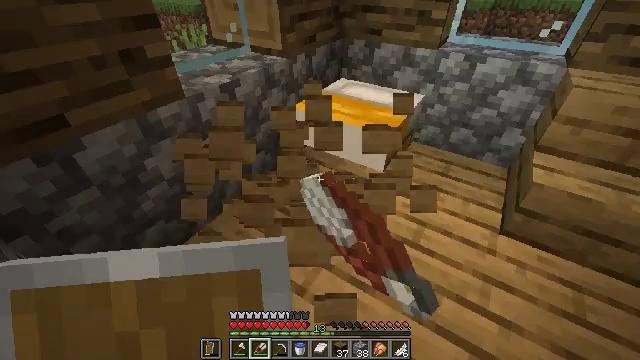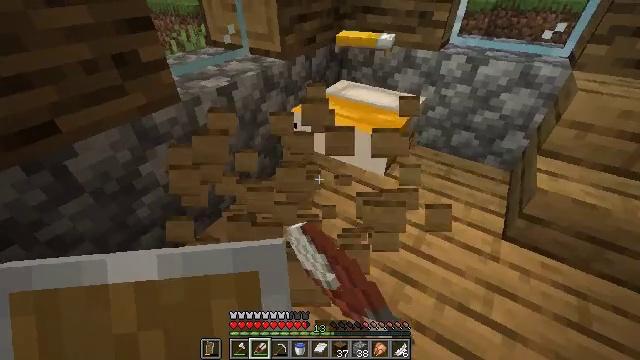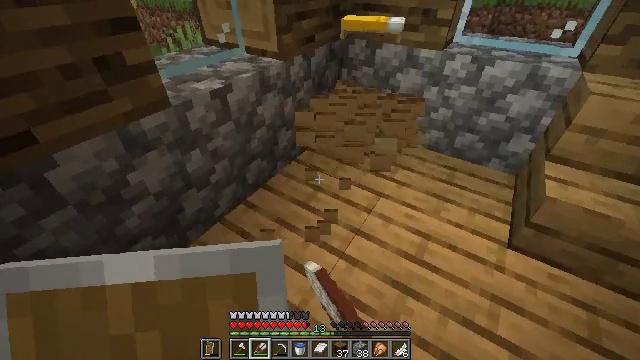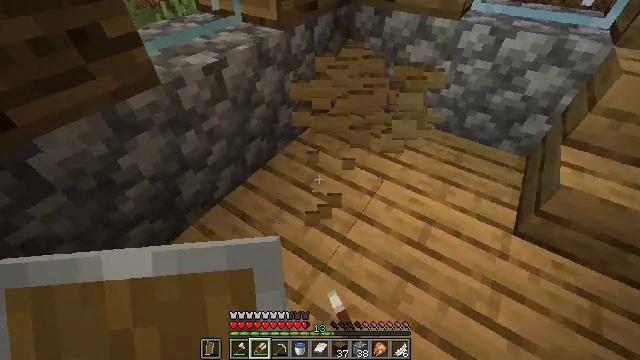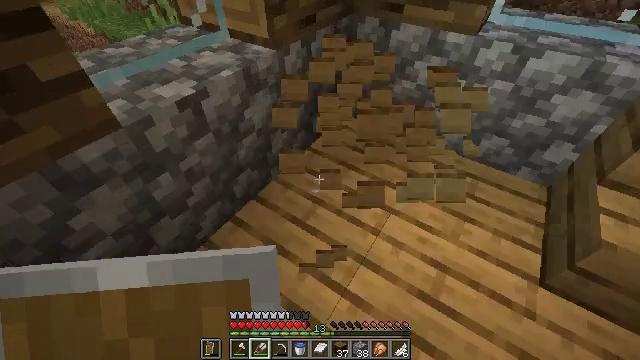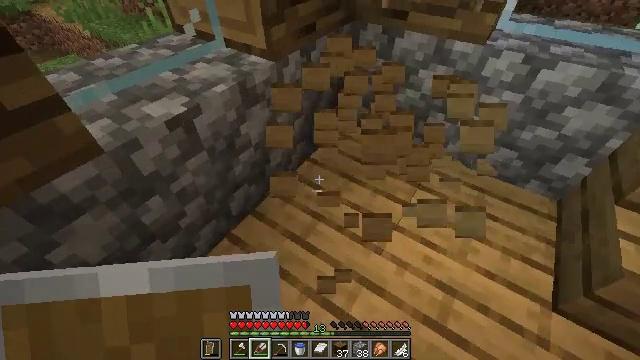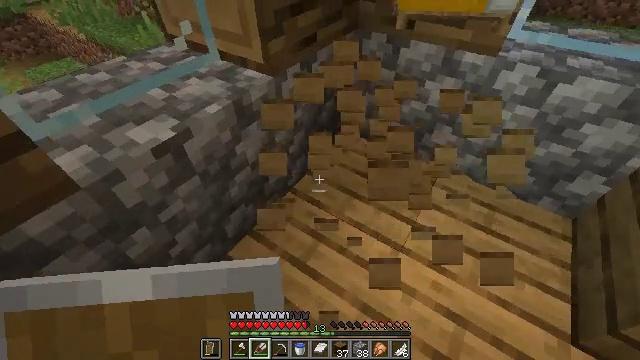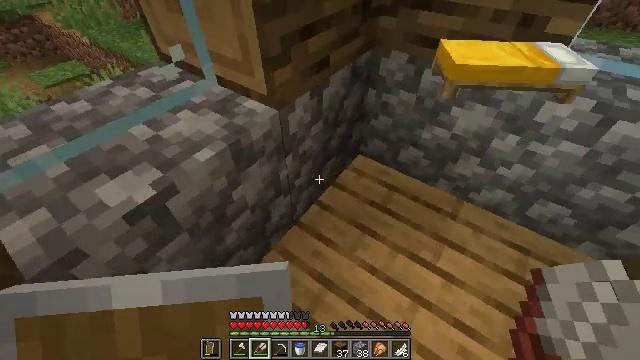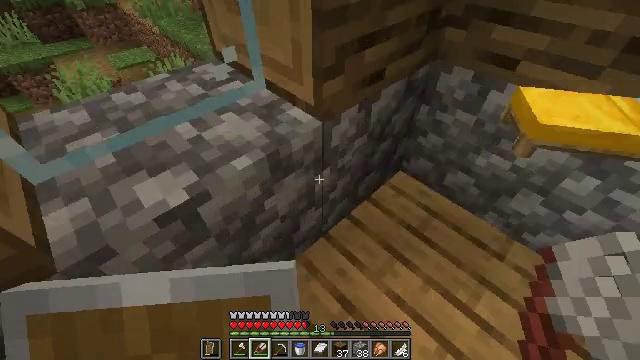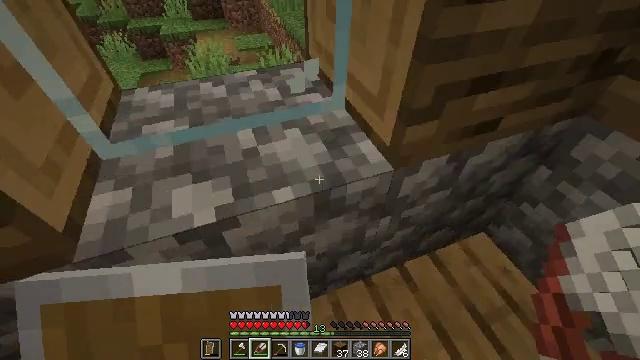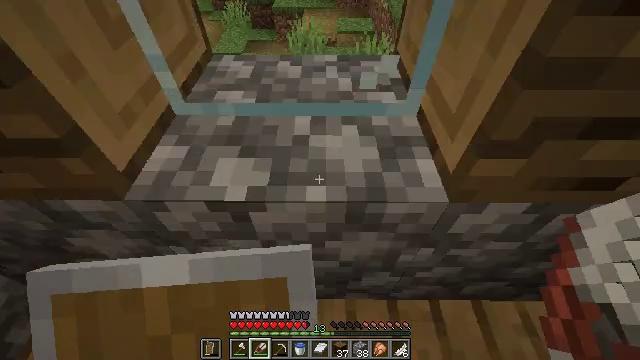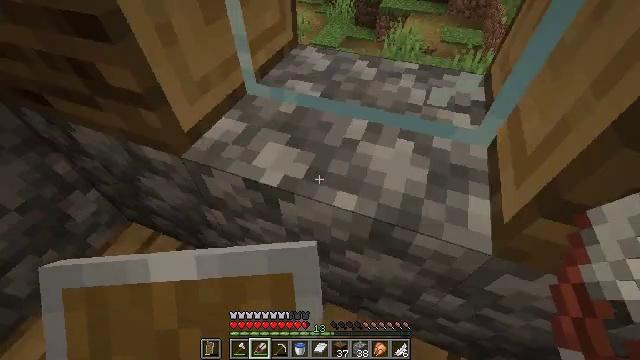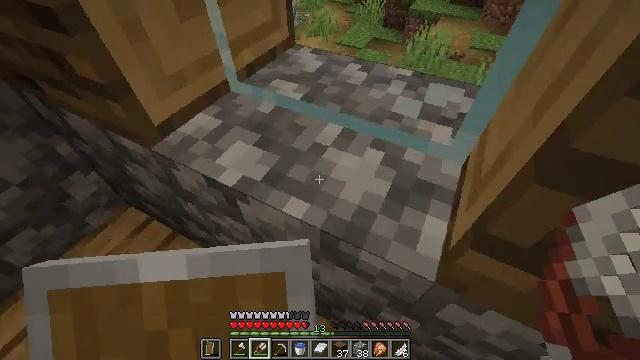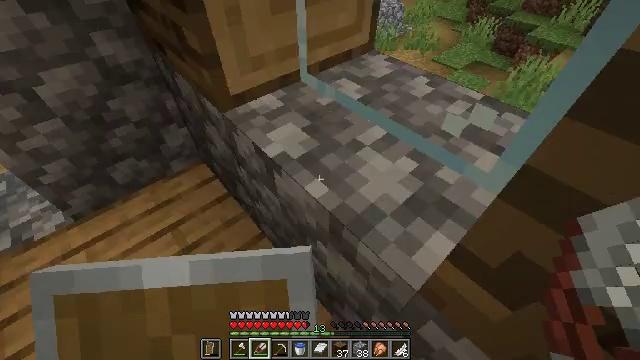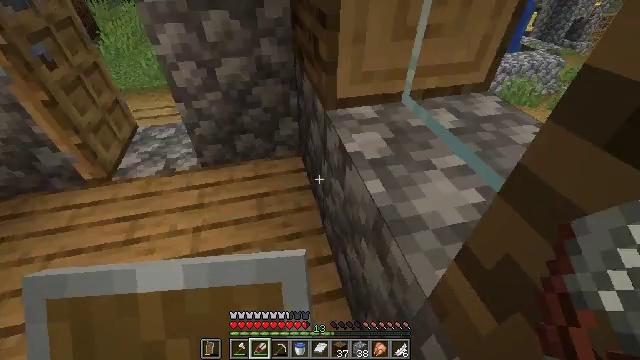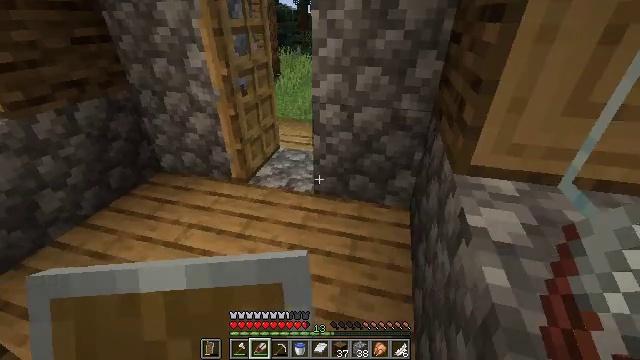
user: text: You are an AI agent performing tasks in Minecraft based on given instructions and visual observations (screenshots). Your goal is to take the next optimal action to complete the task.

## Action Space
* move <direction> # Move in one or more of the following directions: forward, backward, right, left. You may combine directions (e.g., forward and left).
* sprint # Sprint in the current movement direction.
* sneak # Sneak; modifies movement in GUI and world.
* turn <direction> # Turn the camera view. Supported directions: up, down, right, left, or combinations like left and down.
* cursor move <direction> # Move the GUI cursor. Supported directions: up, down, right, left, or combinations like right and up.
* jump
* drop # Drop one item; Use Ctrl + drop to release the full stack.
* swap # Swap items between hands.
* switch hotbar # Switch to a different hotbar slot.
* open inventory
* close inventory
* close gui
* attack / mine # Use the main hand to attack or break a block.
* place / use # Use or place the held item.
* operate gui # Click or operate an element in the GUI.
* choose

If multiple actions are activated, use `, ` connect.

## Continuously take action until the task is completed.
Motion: motion action
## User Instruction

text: Break the stonecutter to collect it.
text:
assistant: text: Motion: move forward, attack / mine
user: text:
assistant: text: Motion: move forward, attack / mine
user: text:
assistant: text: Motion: move forward, turn down
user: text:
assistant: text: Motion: move forward
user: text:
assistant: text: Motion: move forward
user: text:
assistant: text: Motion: move forward
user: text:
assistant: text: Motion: move forward, turn left
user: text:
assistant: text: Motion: move forward, turn left
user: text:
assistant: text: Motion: move forward and move right, turn left
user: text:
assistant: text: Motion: move forward and move right, turn left and down
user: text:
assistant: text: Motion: move forward and move right, turn left
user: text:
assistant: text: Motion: move right, turn left
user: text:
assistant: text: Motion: move right, turn left and up
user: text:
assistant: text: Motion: turn left and up
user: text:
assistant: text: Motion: move forward, turn left and up
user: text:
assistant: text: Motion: move forward, turn left and up
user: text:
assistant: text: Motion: move forward, sprint, turn up
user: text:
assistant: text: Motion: move forward, sprint, turn up
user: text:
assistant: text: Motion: move forward, sprint, turn up
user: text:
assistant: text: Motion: move forward, sprint, turn right and up
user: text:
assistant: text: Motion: move forward, sprint, turn right and up
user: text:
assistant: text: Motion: move forward and move left, sprint
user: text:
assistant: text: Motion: move forward and move left, sprint
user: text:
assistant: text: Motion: move forward and move left, sprint
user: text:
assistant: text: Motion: move forward and move left, sprint
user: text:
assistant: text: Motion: move forward and move left, sprint, turn right
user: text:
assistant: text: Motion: move forward, sprint, turn right and up
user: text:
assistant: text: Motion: move forward, sprint, turn right
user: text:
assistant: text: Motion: move forward, sprint, turn right
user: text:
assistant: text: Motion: move forward, sprint, turn right and down